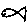
Label: fish